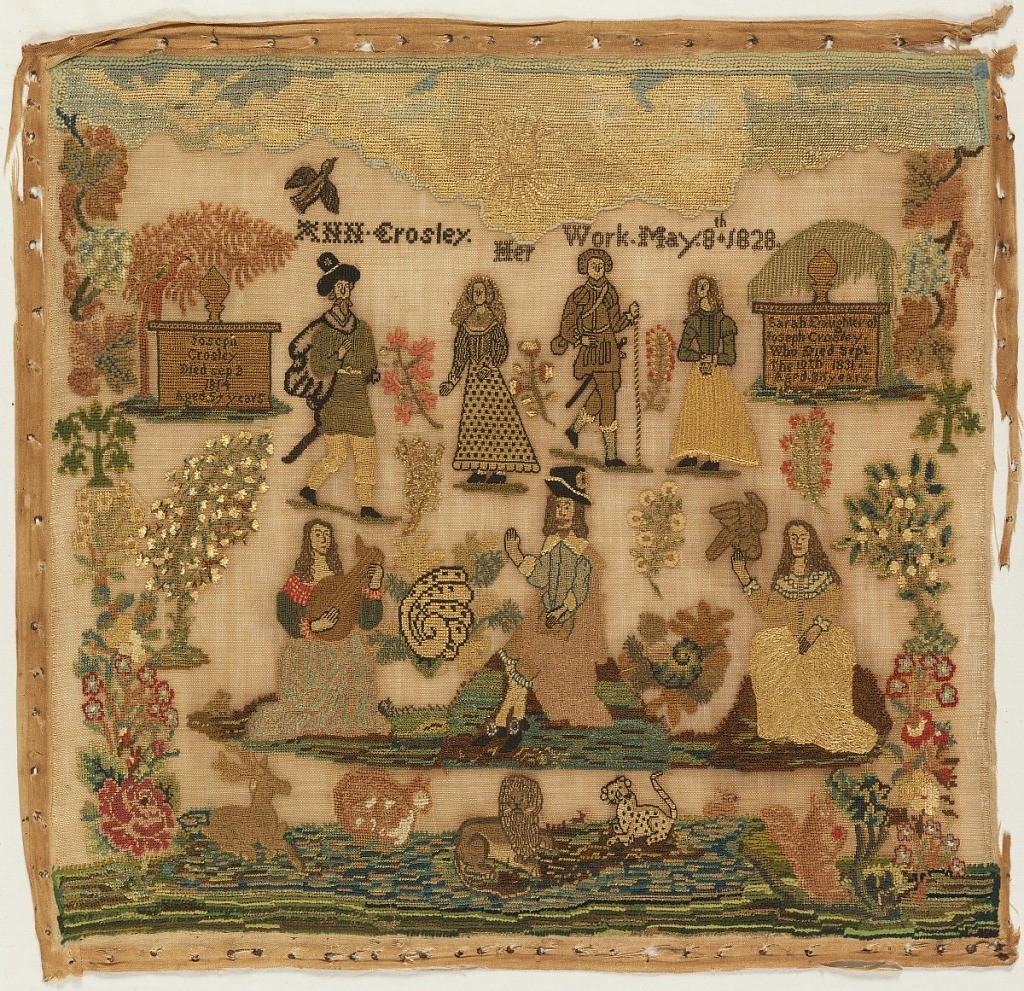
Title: Mourning sampler
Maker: Ann Crosley
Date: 1828 with later additions
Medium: silk and wool embroidery on linen foundation Technique: embroidered on plain weave foundation
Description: Seven figures in the center all dressed in a 17th century manner.  Memorial urns at each side "Joseph Crosley died Sep 2 1814 aged 57 years" and "Sarah Daughter of Joseph Crosley who died Sept 19 1831 aged 30 years."  In center "Ann Crosley her work May 8 1828."  Picture may have been started at one date and finished at another as there is a great variation in the size of stitches.